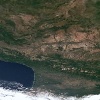
Label: land